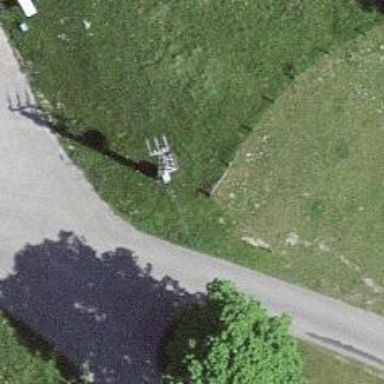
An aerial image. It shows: Utility pole as the man-made structure.